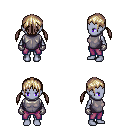
a pixel art fantasy rpg character, female body template, dark elf, purple skin, steel chest armor, magenta pants, white blonde twin-tailed hairstyle, metal gloves, four views (front, back, left, right), 2x2 character sprite sheet, small pixel art, hard edges, no anti-aliasing